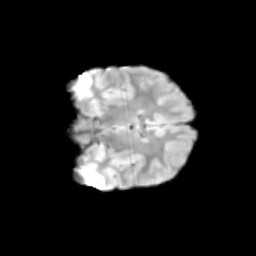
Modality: T2w
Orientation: coronal
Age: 9
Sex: male
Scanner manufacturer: siemens
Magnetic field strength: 3 T
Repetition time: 3.8 s
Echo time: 0.07 s